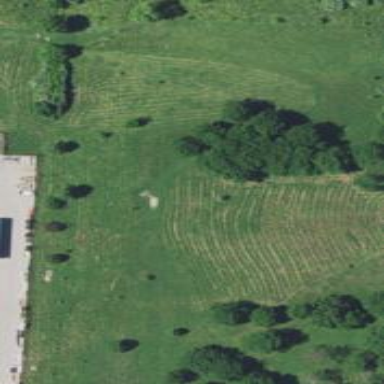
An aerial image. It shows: Disc golf tee area.